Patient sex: M
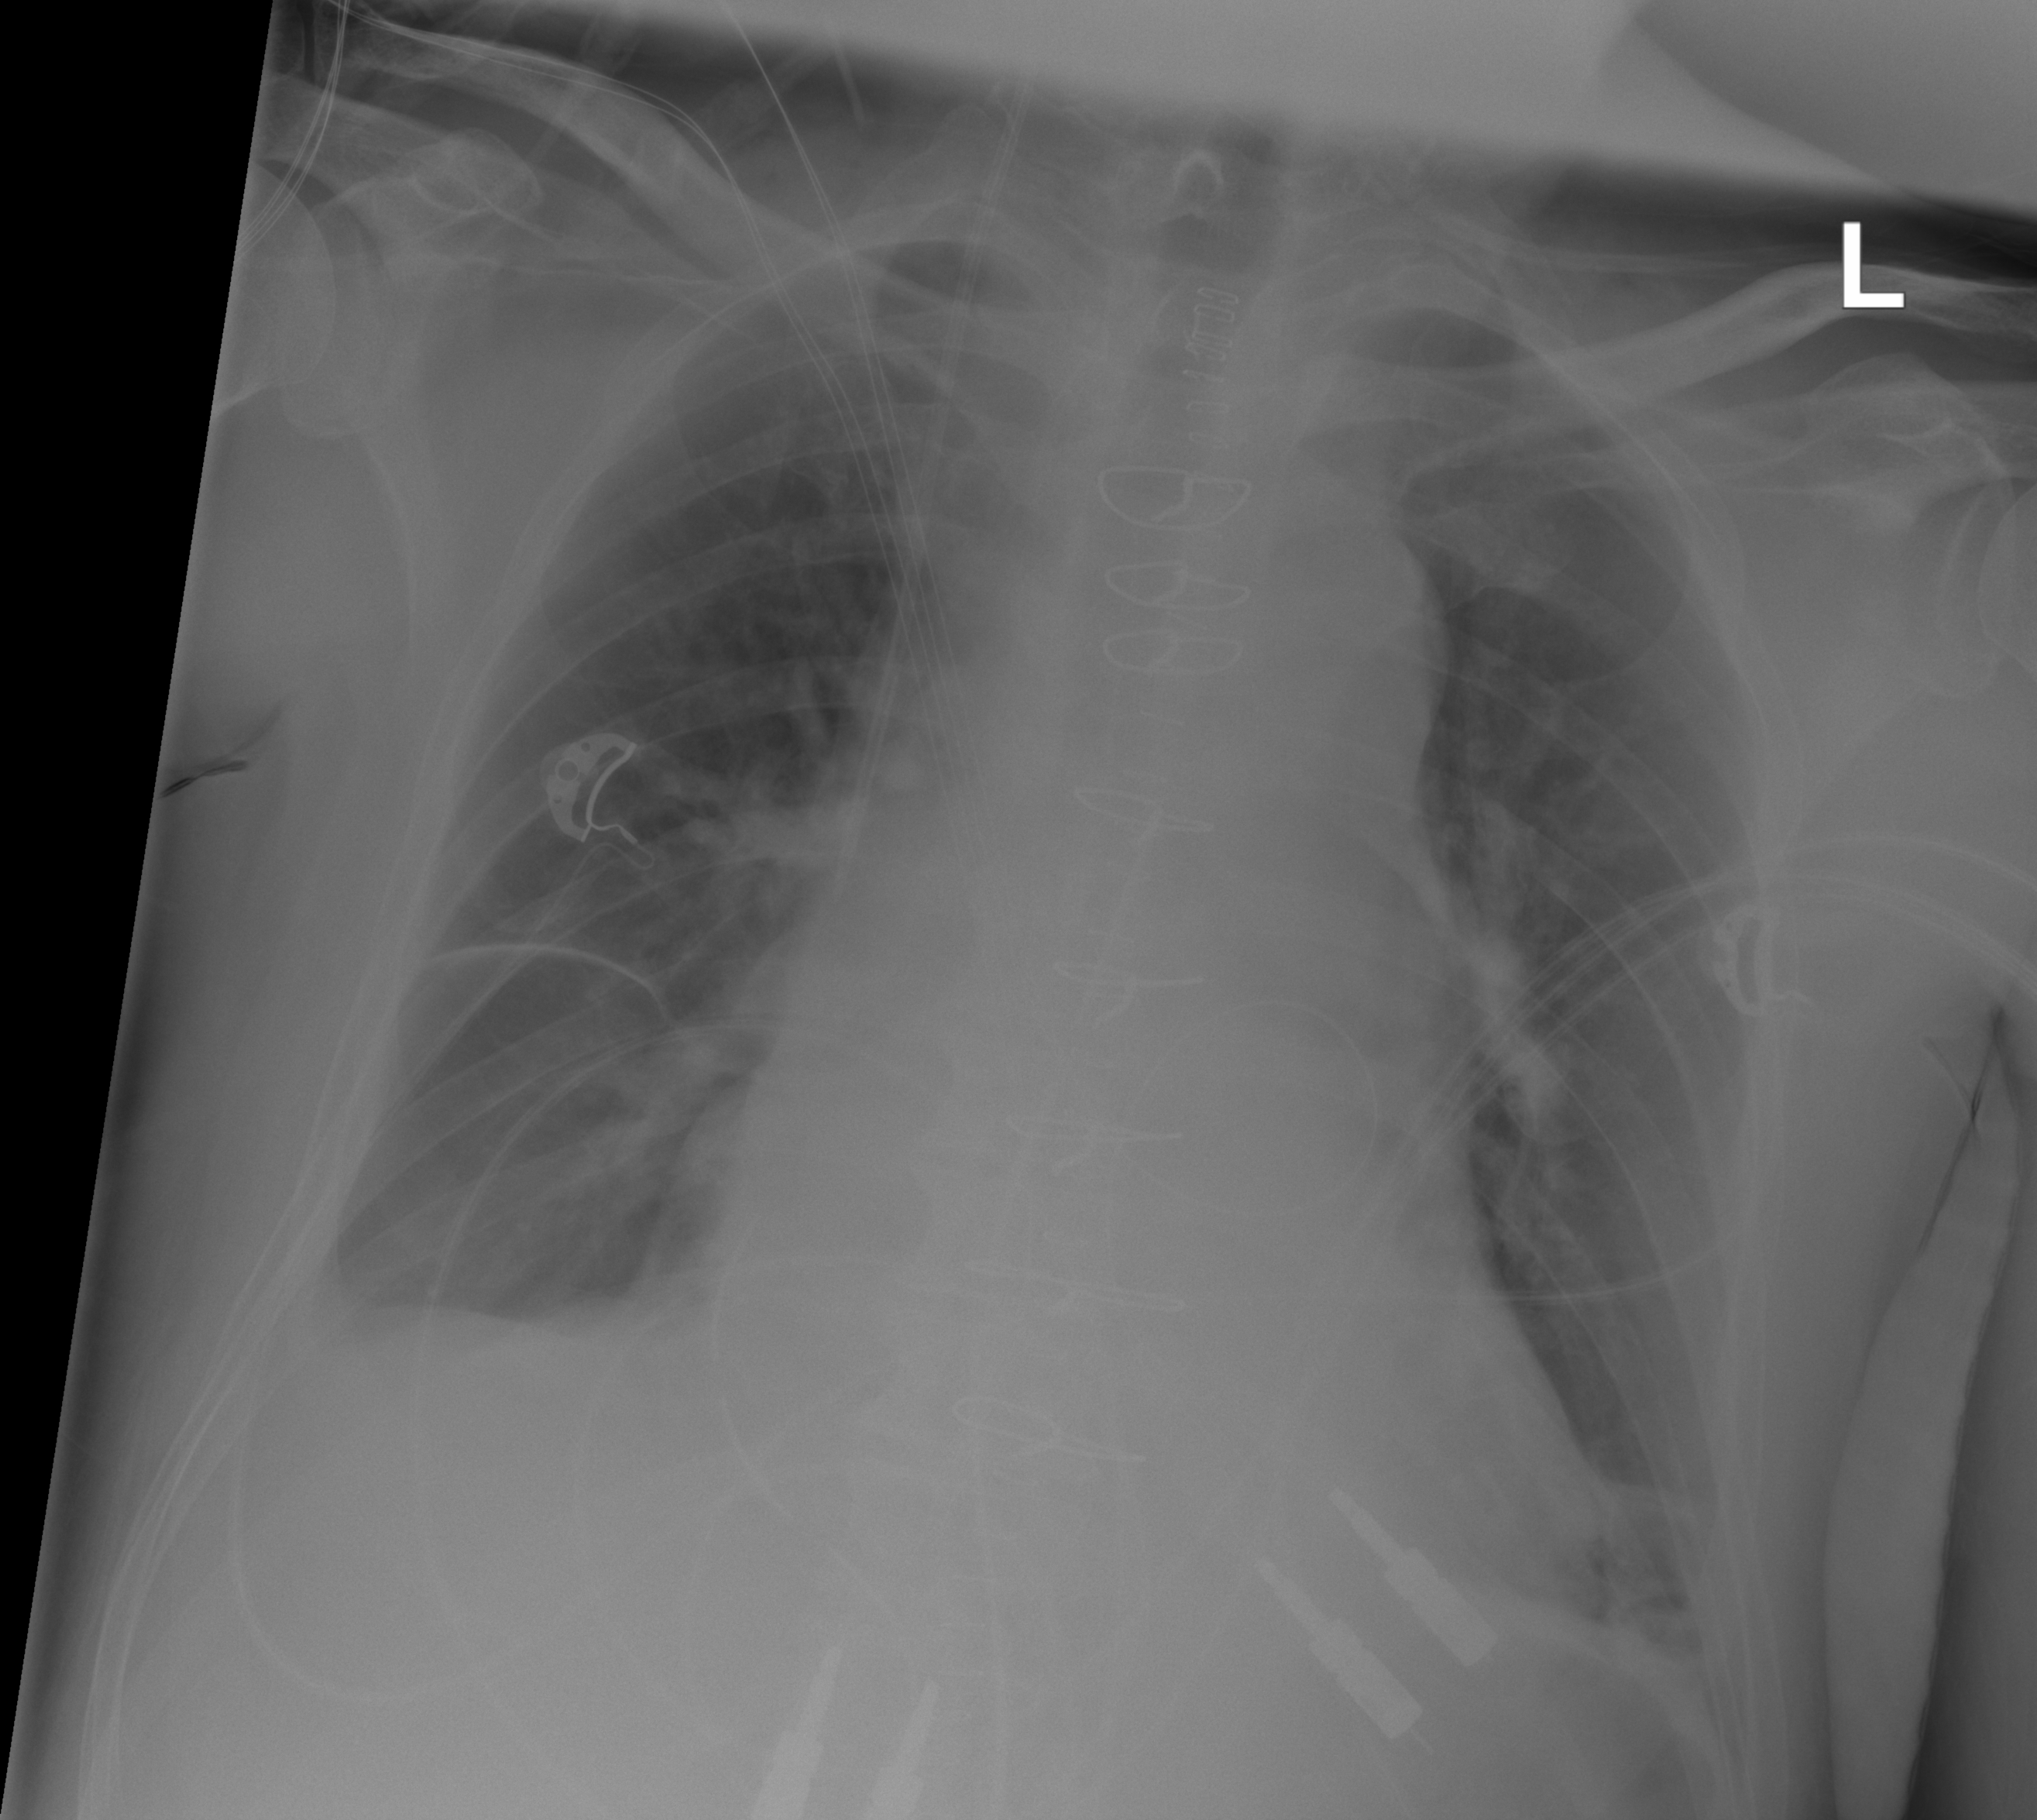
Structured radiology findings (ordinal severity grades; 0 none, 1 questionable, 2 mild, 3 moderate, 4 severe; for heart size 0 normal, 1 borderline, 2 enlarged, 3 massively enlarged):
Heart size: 0
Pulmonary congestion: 0
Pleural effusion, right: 2
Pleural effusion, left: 0
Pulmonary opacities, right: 0
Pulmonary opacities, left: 0
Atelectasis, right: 2
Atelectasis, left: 2